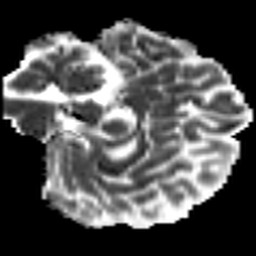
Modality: MD
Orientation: sagittal
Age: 22
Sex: female
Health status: healthy
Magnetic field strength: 3 T
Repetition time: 8.4 s
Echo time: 0.0926 s